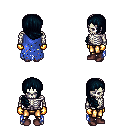
a pixel art fantasy rpg character, male body template, skeleton, blue tattered cape, gold greaves, raven right-swept hairstyle, gold gloves, maroon shoes, four views (front, back, left, right), 2x2 character sprite sheet, small pixel art, hard edges, no anti-aliasing